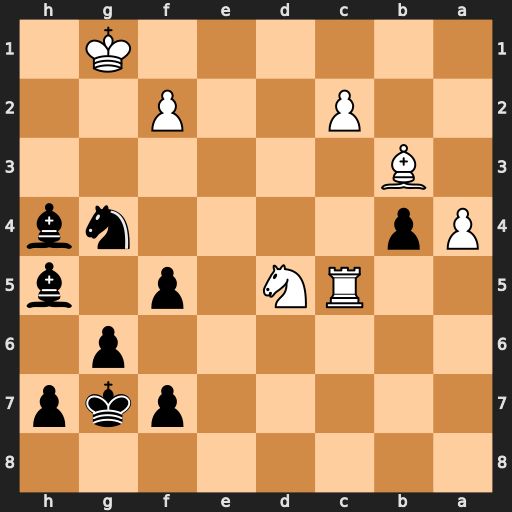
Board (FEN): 8/5pkp/6p1/2RN1p1b/Pp4nb/1B6/2P2P2/6K1
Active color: b
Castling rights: -
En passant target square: -
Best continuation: Bxf2+ Kf1 Bxc5